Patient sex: M
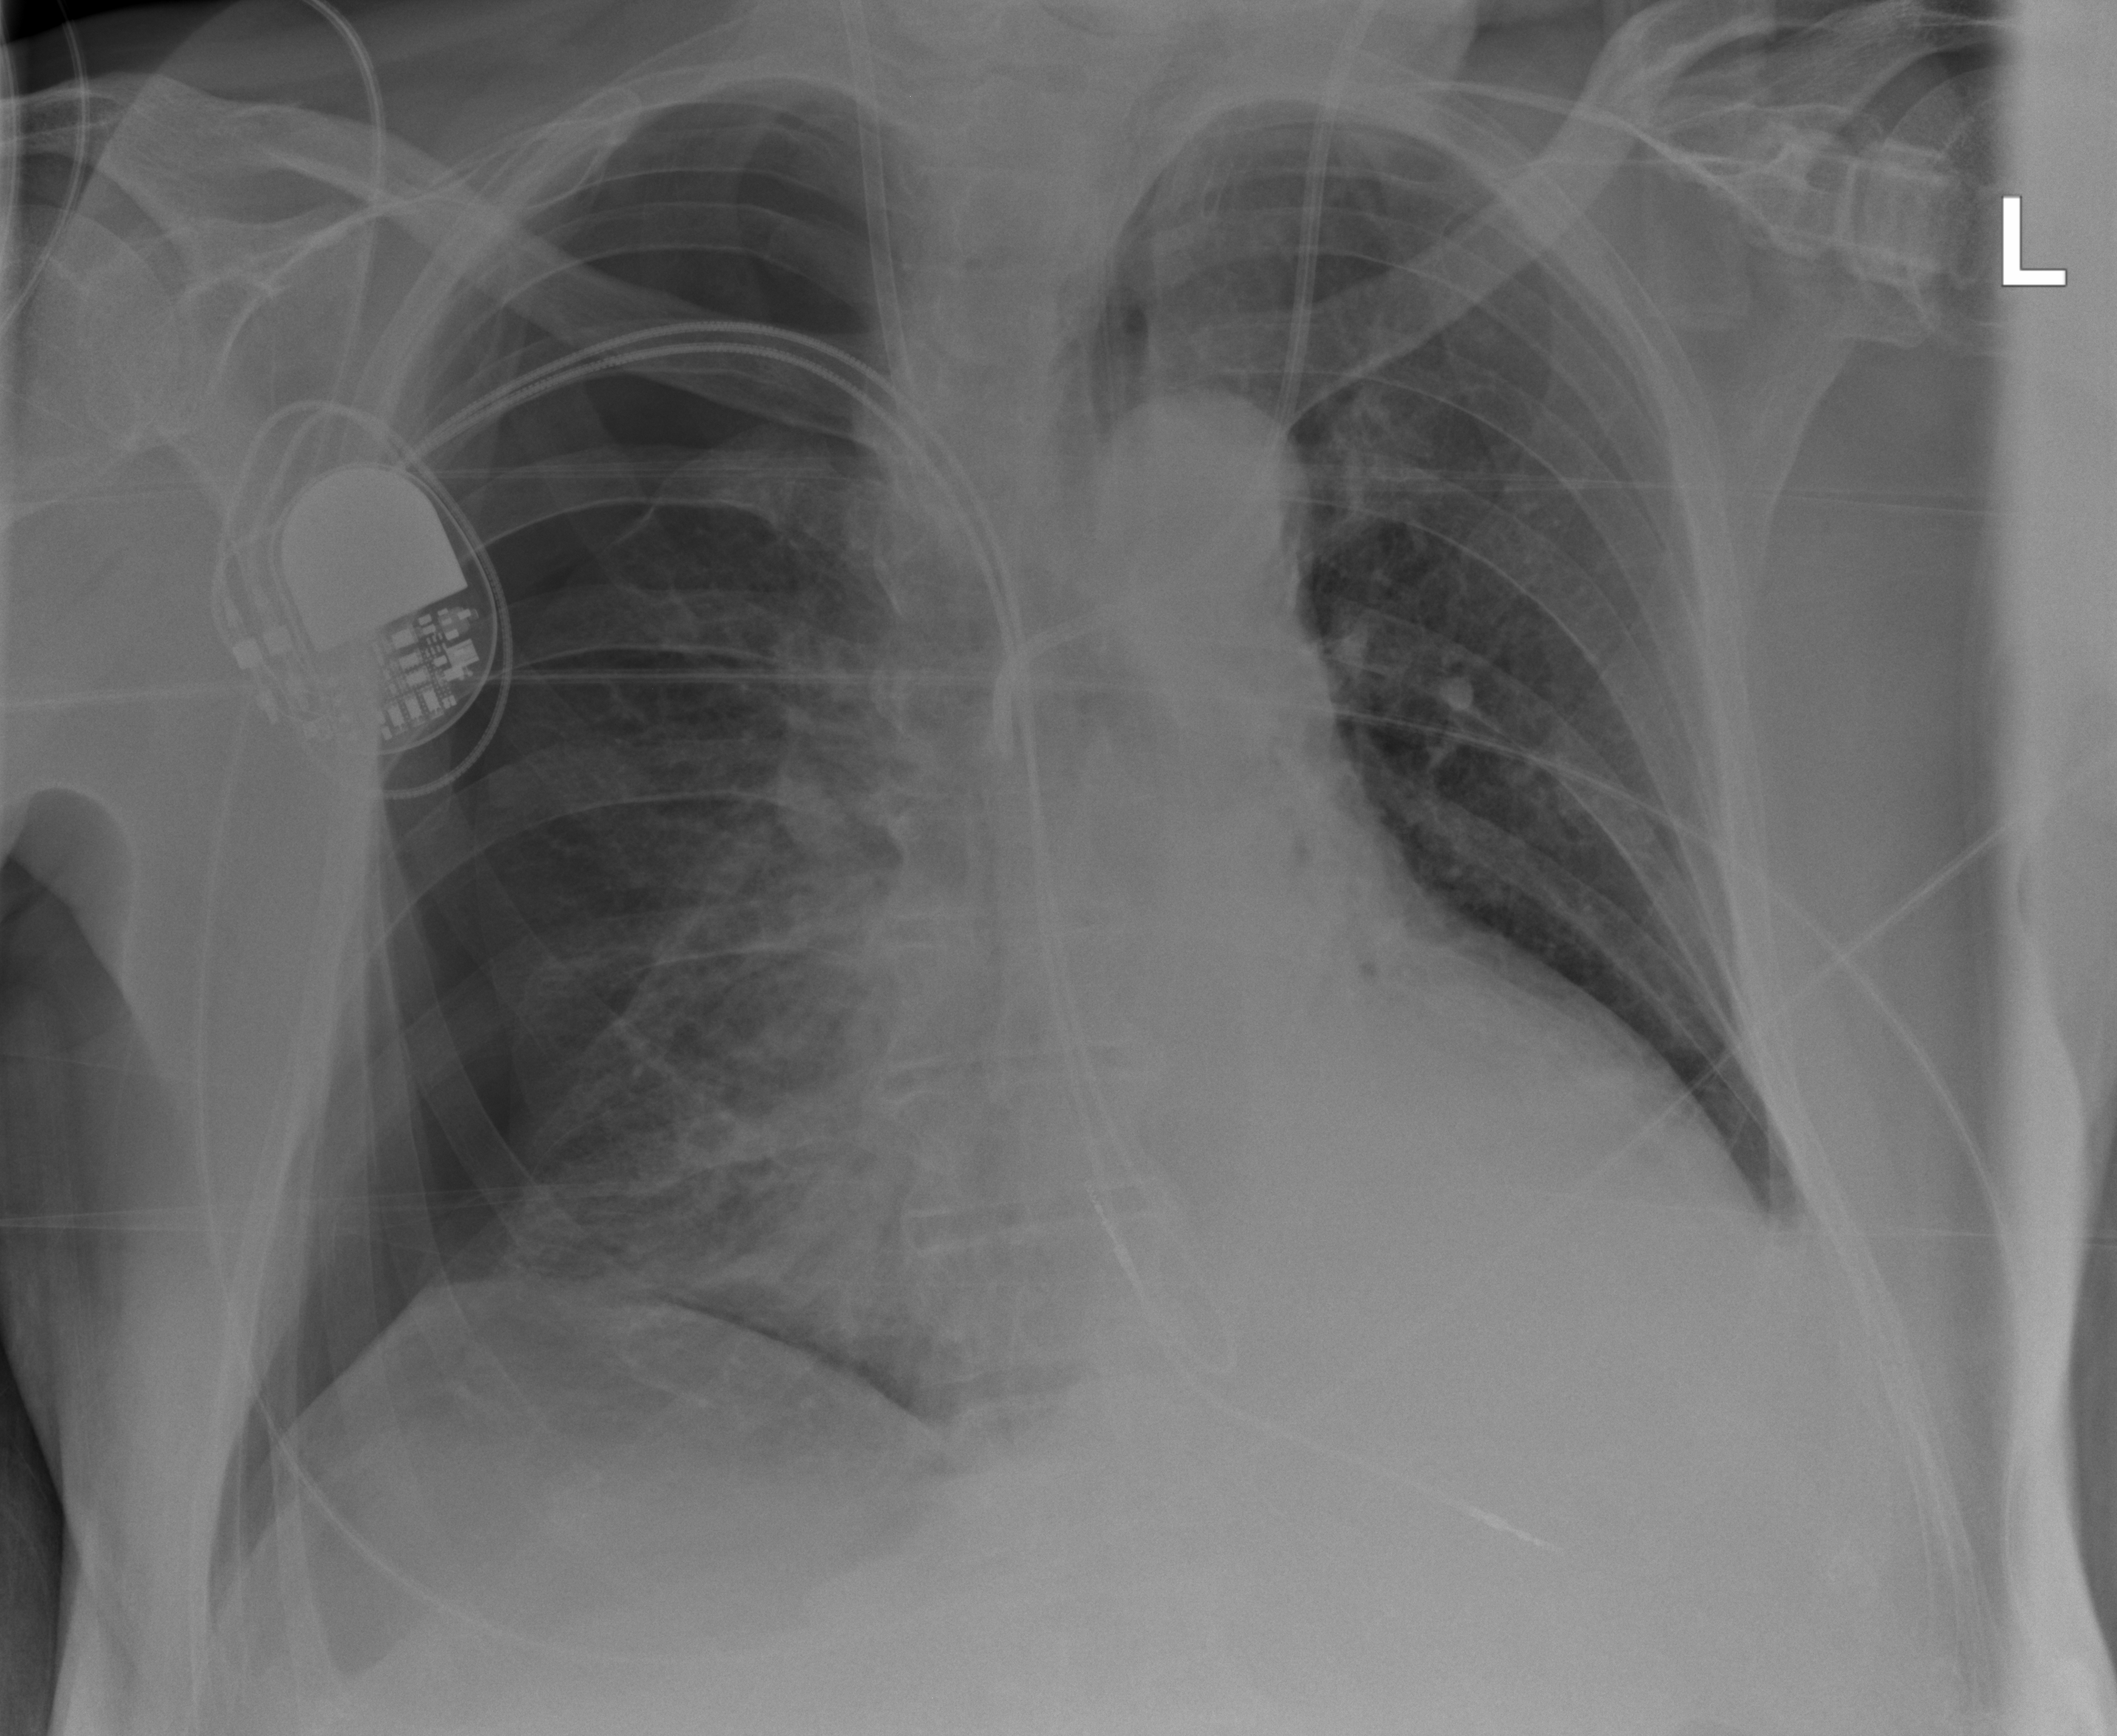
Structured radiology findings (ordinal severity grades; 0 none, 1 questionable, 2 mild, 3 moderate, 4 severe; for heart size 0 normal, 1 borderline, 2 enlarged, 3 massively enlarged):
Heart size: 0
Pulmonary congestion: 1
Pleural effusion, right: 0
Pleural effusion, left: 2
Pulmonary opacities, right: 0
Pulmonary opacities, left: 0
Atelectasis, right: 3
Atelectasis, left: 2